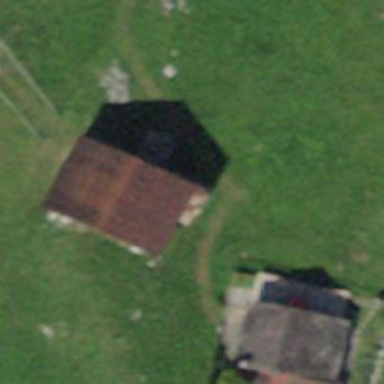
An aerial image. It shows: Barn.